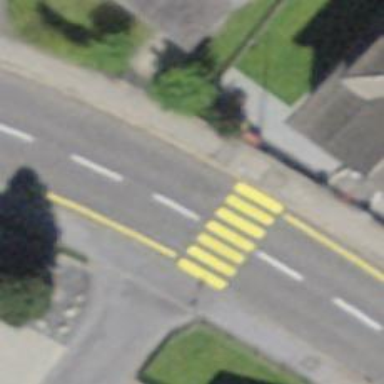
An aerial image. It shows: Zebra crossing on the road.